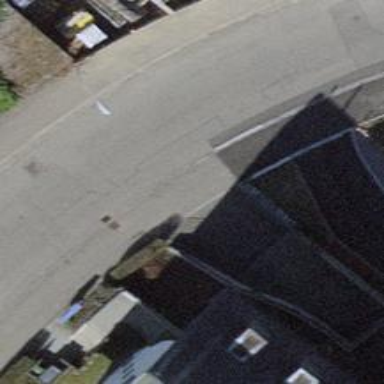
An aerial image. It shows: Asphalt sidewalk.